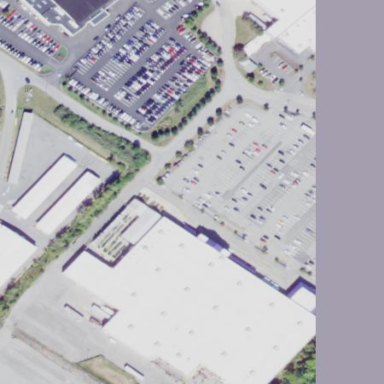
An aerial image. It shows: Retail area.